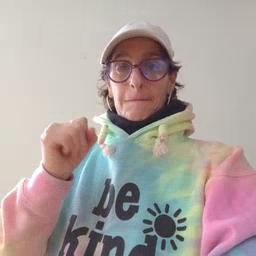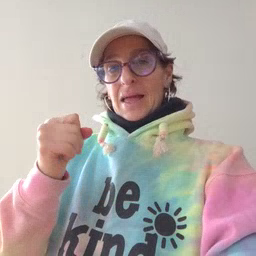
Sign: make